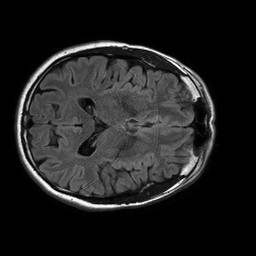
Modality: FLAIR
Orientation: axial
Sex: male
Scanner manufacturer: philips
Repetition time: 11 s
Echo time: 0.125 s